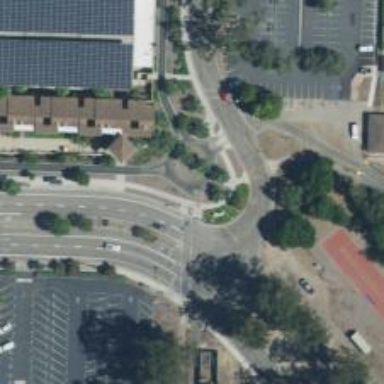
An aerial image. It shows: Cycleway with asphalt surface leading to roundabout junction.